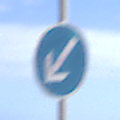
Verkehrszeichen: VorgeschriebeneVorbeifahrtLinks
Umgebung: Outdoor, Nature
Tageszeit: Midday
Wetter: PartlyCloudy
Licht: Natural
Jahreszeit: NotSpecified
Kontrast: MediumContrast